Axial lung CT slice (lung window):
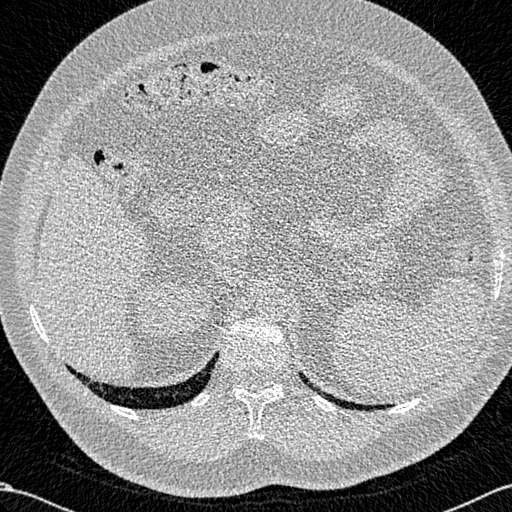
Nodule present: no